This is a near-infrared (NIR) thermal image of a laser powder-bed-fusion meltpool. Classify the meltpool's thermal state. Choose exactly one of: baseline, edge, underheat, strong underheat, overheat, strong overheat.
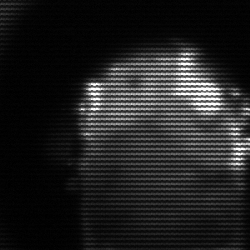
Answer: baseline